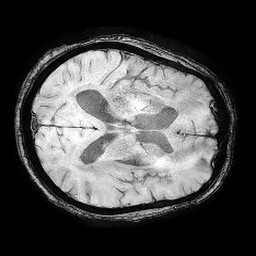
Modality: SWI
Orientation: axial
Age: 63
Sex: male
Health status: ill
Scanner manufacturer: philips
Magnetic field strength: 3 T
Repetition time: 0.031 s